Interaction volume radius: 10 \u00c5
Interaction volume height: 40 \u00c5
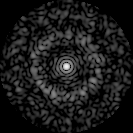
Disorder parameter: 0.8163